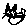
Label: cat